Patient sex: M
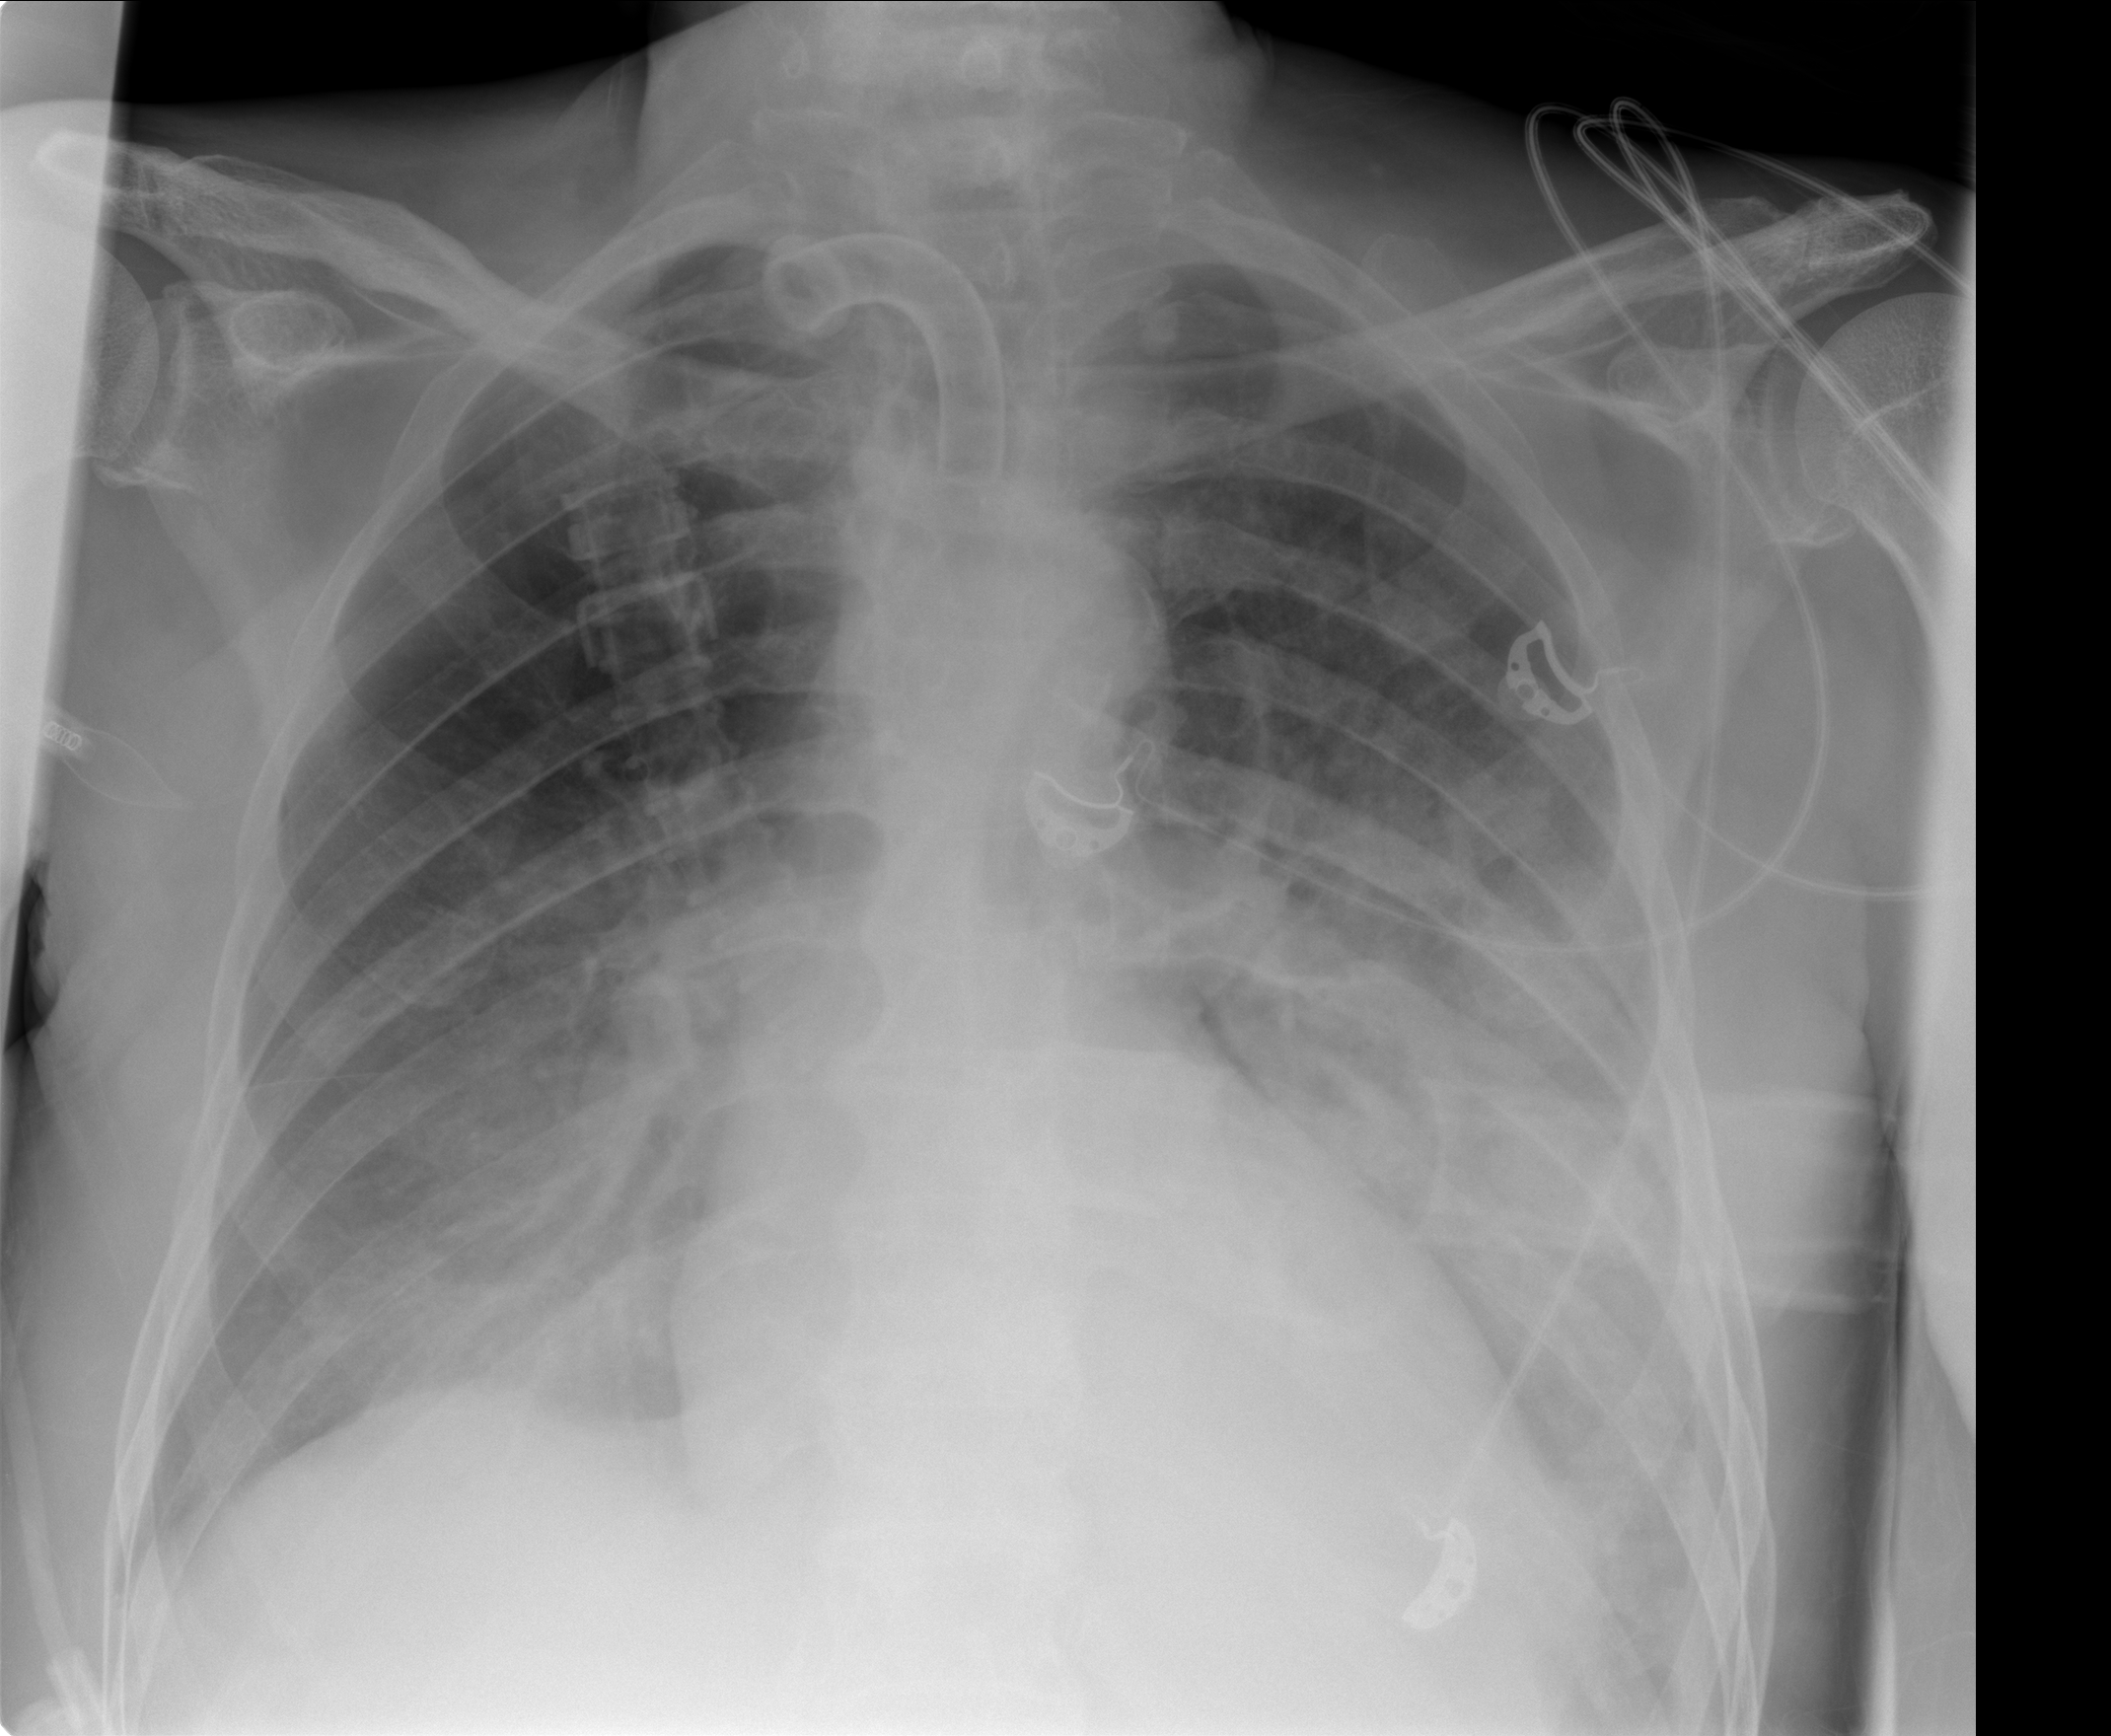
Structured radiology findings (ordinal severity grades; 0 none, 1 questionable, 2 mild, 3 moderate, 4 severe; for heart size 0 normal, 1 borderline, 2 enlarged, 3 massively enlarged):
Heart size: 2
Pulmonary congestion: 2
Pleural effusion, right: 2
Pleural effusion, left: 2
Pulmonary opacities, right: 2
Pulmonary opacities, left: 2
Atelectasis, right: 2
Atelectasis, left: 2